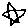
Label: star